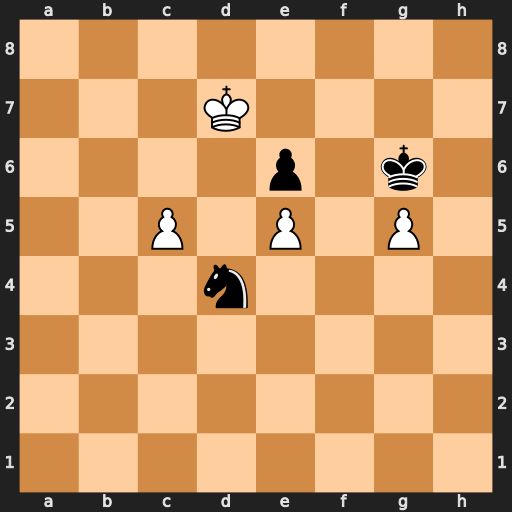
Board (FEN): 8/3K4/4p1k1/2P1P1P1/3n4/8/8/8
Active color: w
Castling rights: -
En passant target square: -
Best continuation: c6 Kxg5 c7